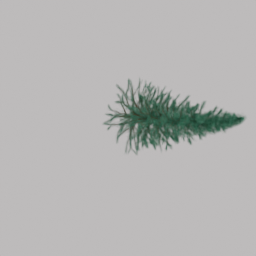
Label: nature